Field crop: maize
Growth stage: 2
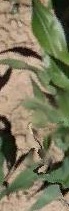
Species: maize